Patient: sex F, age 65
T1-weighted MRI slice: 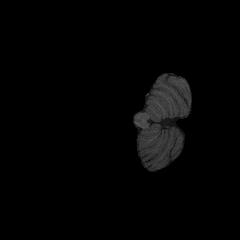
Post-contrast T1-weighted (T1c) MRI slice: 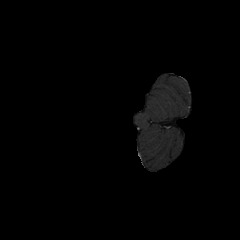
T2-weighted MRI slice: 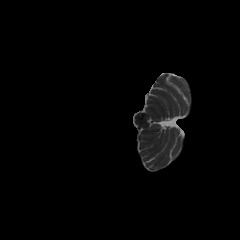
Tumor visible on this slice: no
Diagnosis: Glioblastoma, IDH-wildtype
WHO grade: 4